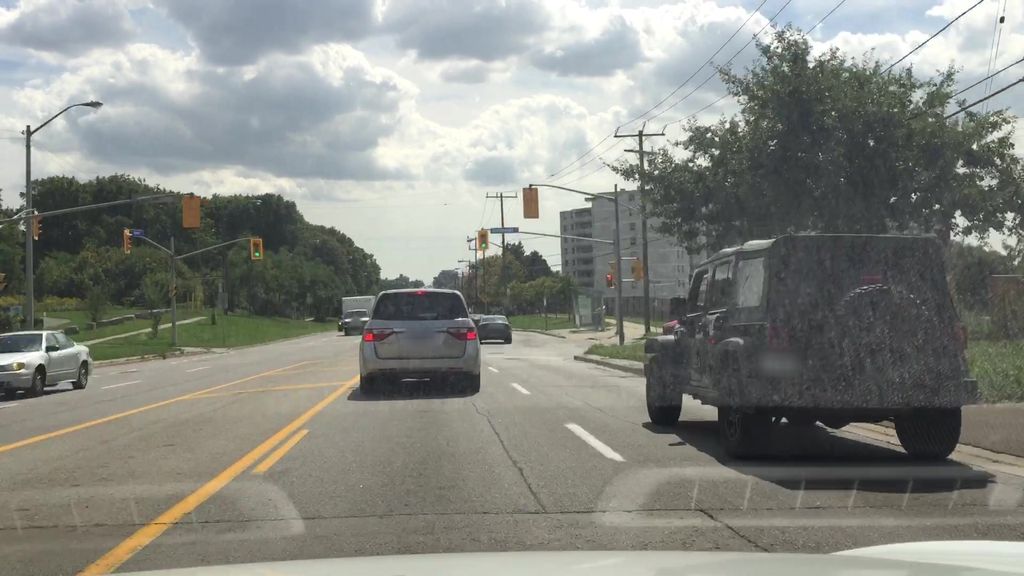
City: toronto